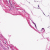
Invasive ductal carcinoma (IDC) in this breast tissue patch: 0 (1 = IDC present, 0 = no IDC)